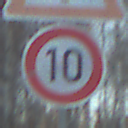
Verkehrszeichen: Geschwindigkeit10
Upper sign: Lichtzeichenanlage
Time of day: SunriseSunset
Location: Outdoor (Nature)
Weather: Clear
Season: Winter
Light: Natural